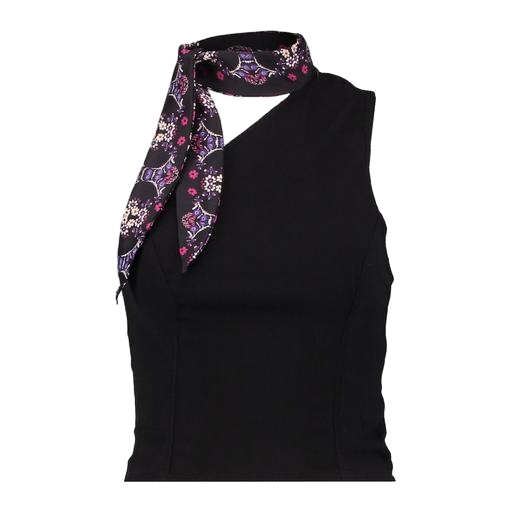
black slim-fit printed top, foulard top, black floral-print halter top, white background